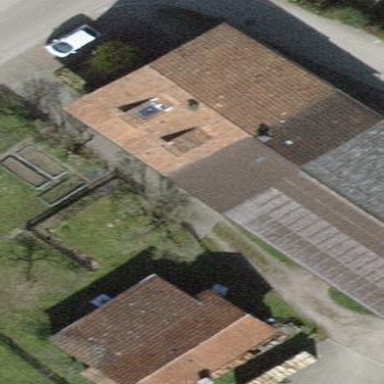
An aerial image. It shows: Building with gabled roof oriented across its structure.